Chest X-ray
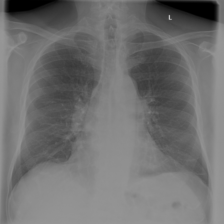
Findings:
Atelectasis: positive
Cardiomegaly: negative
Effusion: negative
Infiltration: negative
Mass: negative
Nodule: negative
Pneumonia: negative
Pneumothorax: negative
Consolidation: negative
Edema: negative
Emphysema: negative
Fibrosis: negative
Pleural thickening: negative
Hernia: negative